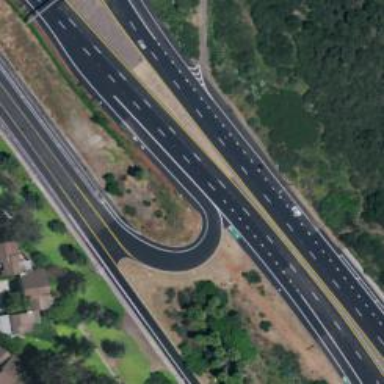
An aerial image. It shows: Trunk link highway with asphalt surface.